Field crop: maize
Growth stage: 1
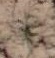
Species: salsola